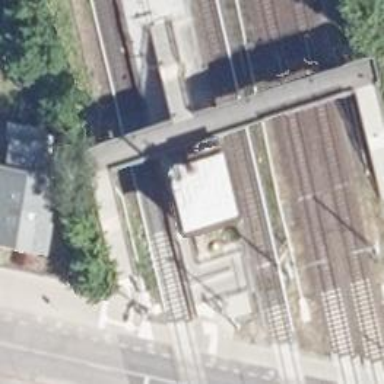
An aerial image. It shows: Solitary milestone along the railway.